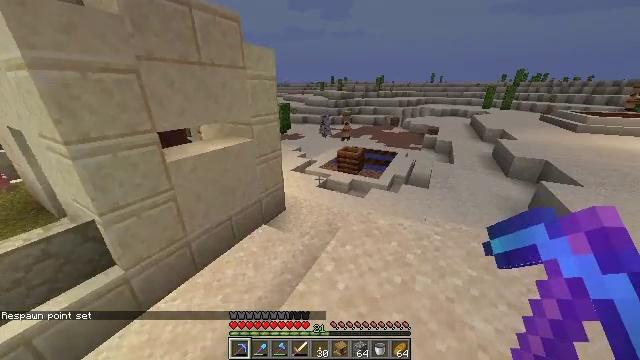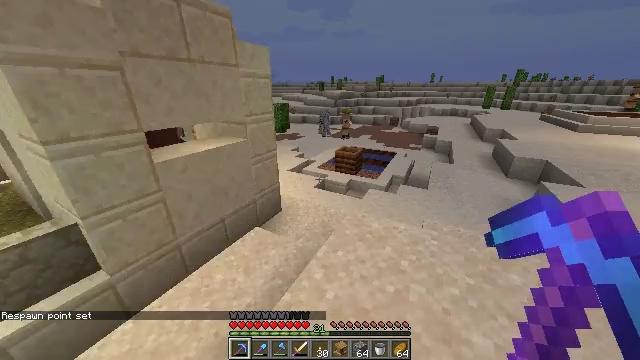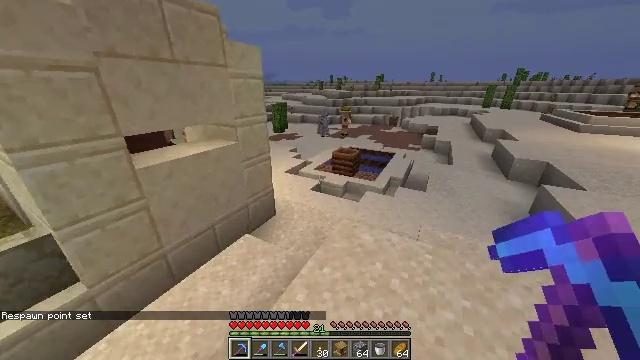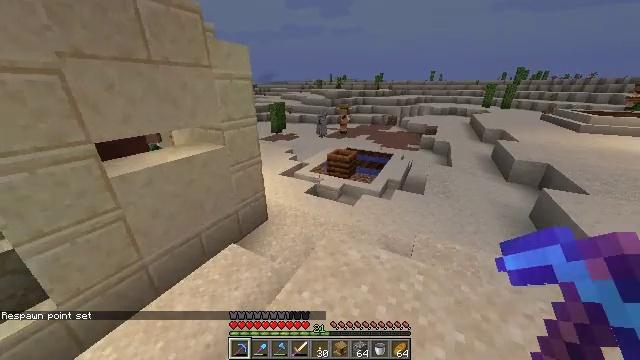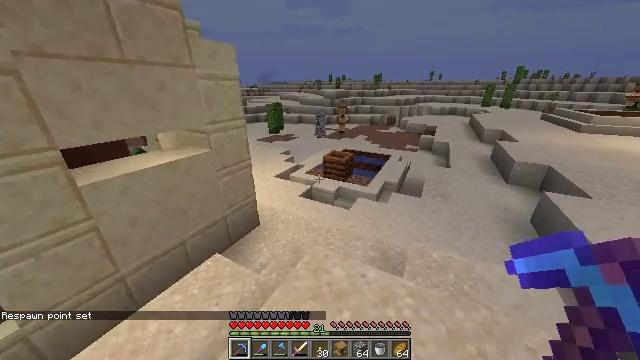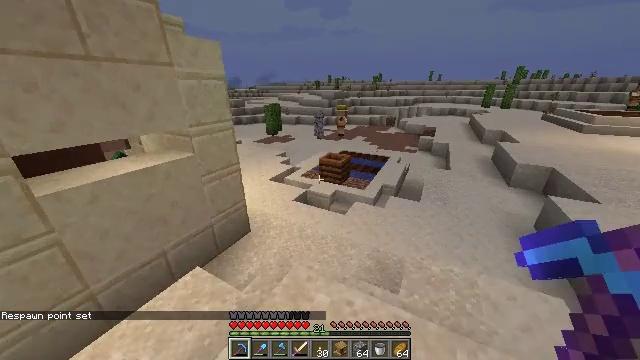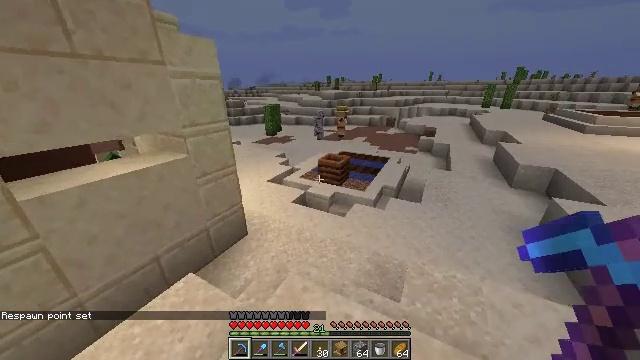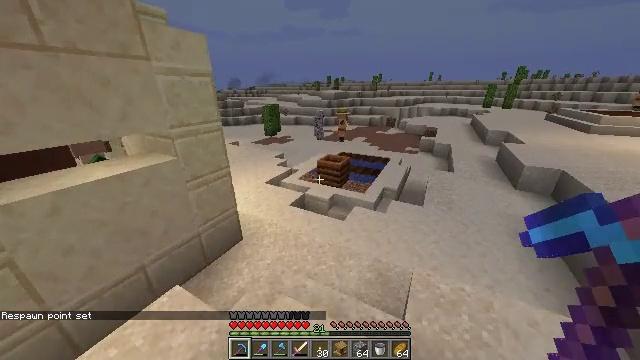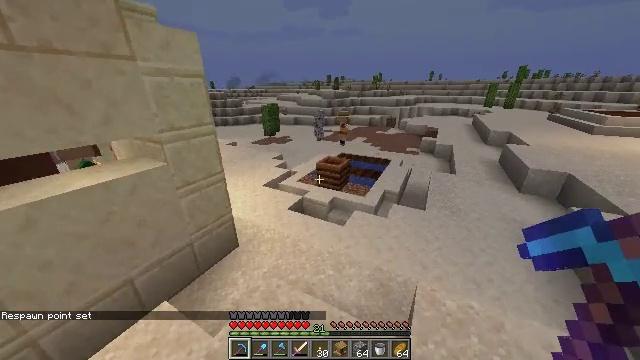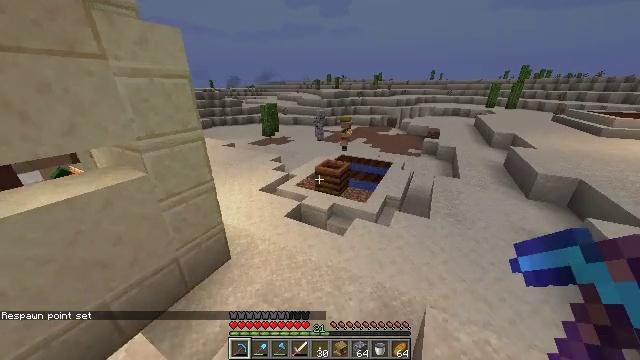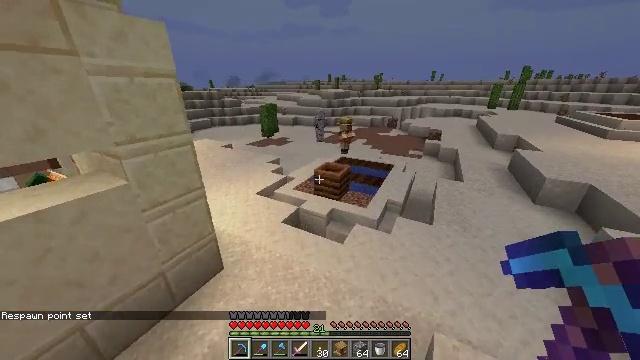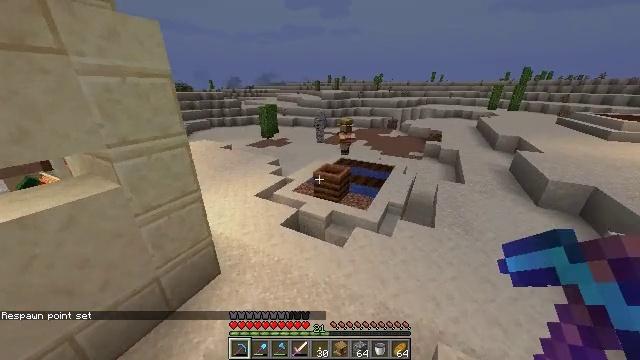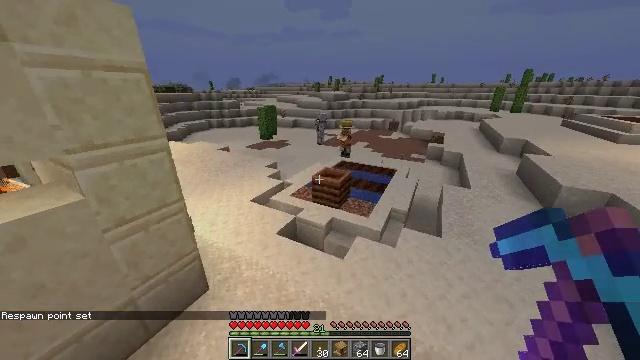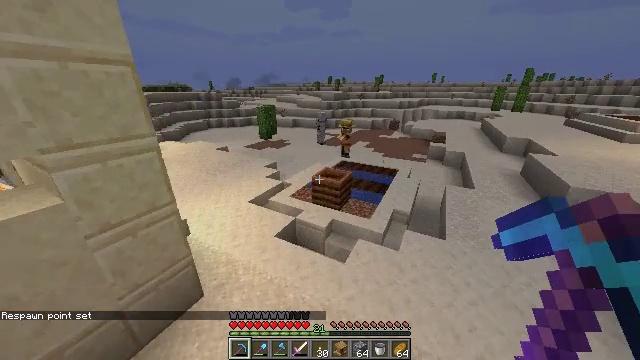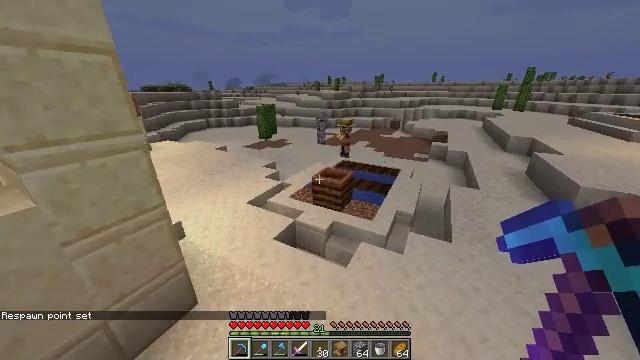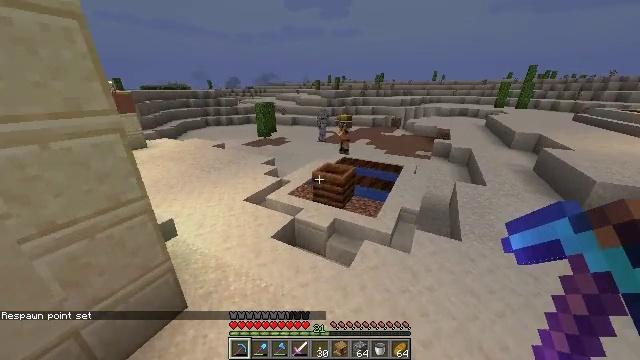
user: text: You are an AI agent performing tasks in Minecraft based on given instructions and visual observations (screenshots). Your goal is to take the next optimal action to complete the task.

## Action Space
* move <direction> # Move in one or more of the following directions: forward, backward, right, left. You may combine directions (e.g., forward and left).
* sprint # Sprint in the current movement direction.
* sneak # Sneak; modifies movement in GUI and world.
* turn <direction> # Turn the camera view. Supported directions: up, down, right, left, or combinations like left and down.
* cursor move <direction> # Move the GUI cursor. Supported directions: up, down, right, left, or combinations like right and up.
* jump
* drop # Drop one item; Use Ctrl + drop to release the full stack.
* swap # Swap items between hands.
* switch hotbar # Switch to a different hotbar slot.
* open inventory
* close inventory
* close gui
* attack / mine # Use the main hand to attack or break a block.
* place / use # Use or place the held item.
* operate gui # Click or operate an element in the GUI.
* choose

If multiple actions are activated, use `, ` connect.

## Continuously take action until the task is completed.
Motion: motion action
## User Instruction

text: Mine smooth sandstone using a pickaxe.
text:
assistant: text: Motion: move forward and move right, sprint
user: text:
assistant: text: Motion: move forward and move right, sprint
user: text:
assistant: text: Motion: move forward and move right, sprint
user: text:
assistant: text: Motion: move forward and move right, sprint
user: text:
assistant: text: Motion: move forward, sprint
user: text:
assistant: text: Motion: move forward, sprint
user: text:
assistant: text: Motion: move forward, sprint
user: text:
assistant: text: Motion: move forward, sprint
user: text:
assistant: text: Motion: move forward, sprint
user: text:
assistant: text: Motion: move forward, sprint
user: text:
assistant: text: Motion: move forward, sprint
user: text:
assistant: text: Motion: move forward, sprint
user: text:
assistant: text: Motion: move forward, sprint
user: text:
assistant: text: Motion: move forward, sprint
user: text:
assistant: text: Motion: move forward, sprint
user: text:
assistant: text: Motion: move forward, sprint
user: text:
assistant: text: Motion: move forward, sprint
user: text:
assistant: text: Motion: move forward
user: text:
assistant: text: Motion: move forward
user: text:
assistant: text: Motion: move forward
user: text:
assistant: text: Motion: move forward
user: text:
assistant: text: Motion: move forward and move left
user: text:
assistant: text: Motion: move forward and move left
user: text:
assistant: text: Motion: move forward and move left
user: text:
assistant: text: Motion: move forward and move left
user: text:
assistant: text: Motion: move forward and move left
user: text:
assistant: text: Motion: move forward and move left
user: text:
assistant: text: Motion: move forward and move left
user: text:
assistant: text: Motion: move forward and move left
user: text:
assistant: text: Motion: move forward and move left